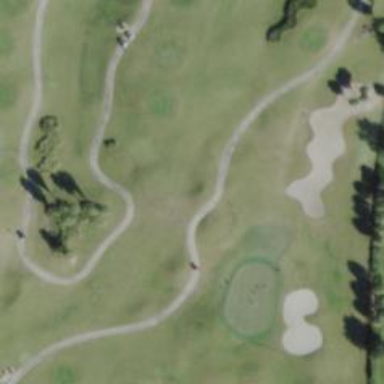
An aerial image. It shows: Path designated for golf carts.